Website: apple
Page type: customer-info-address
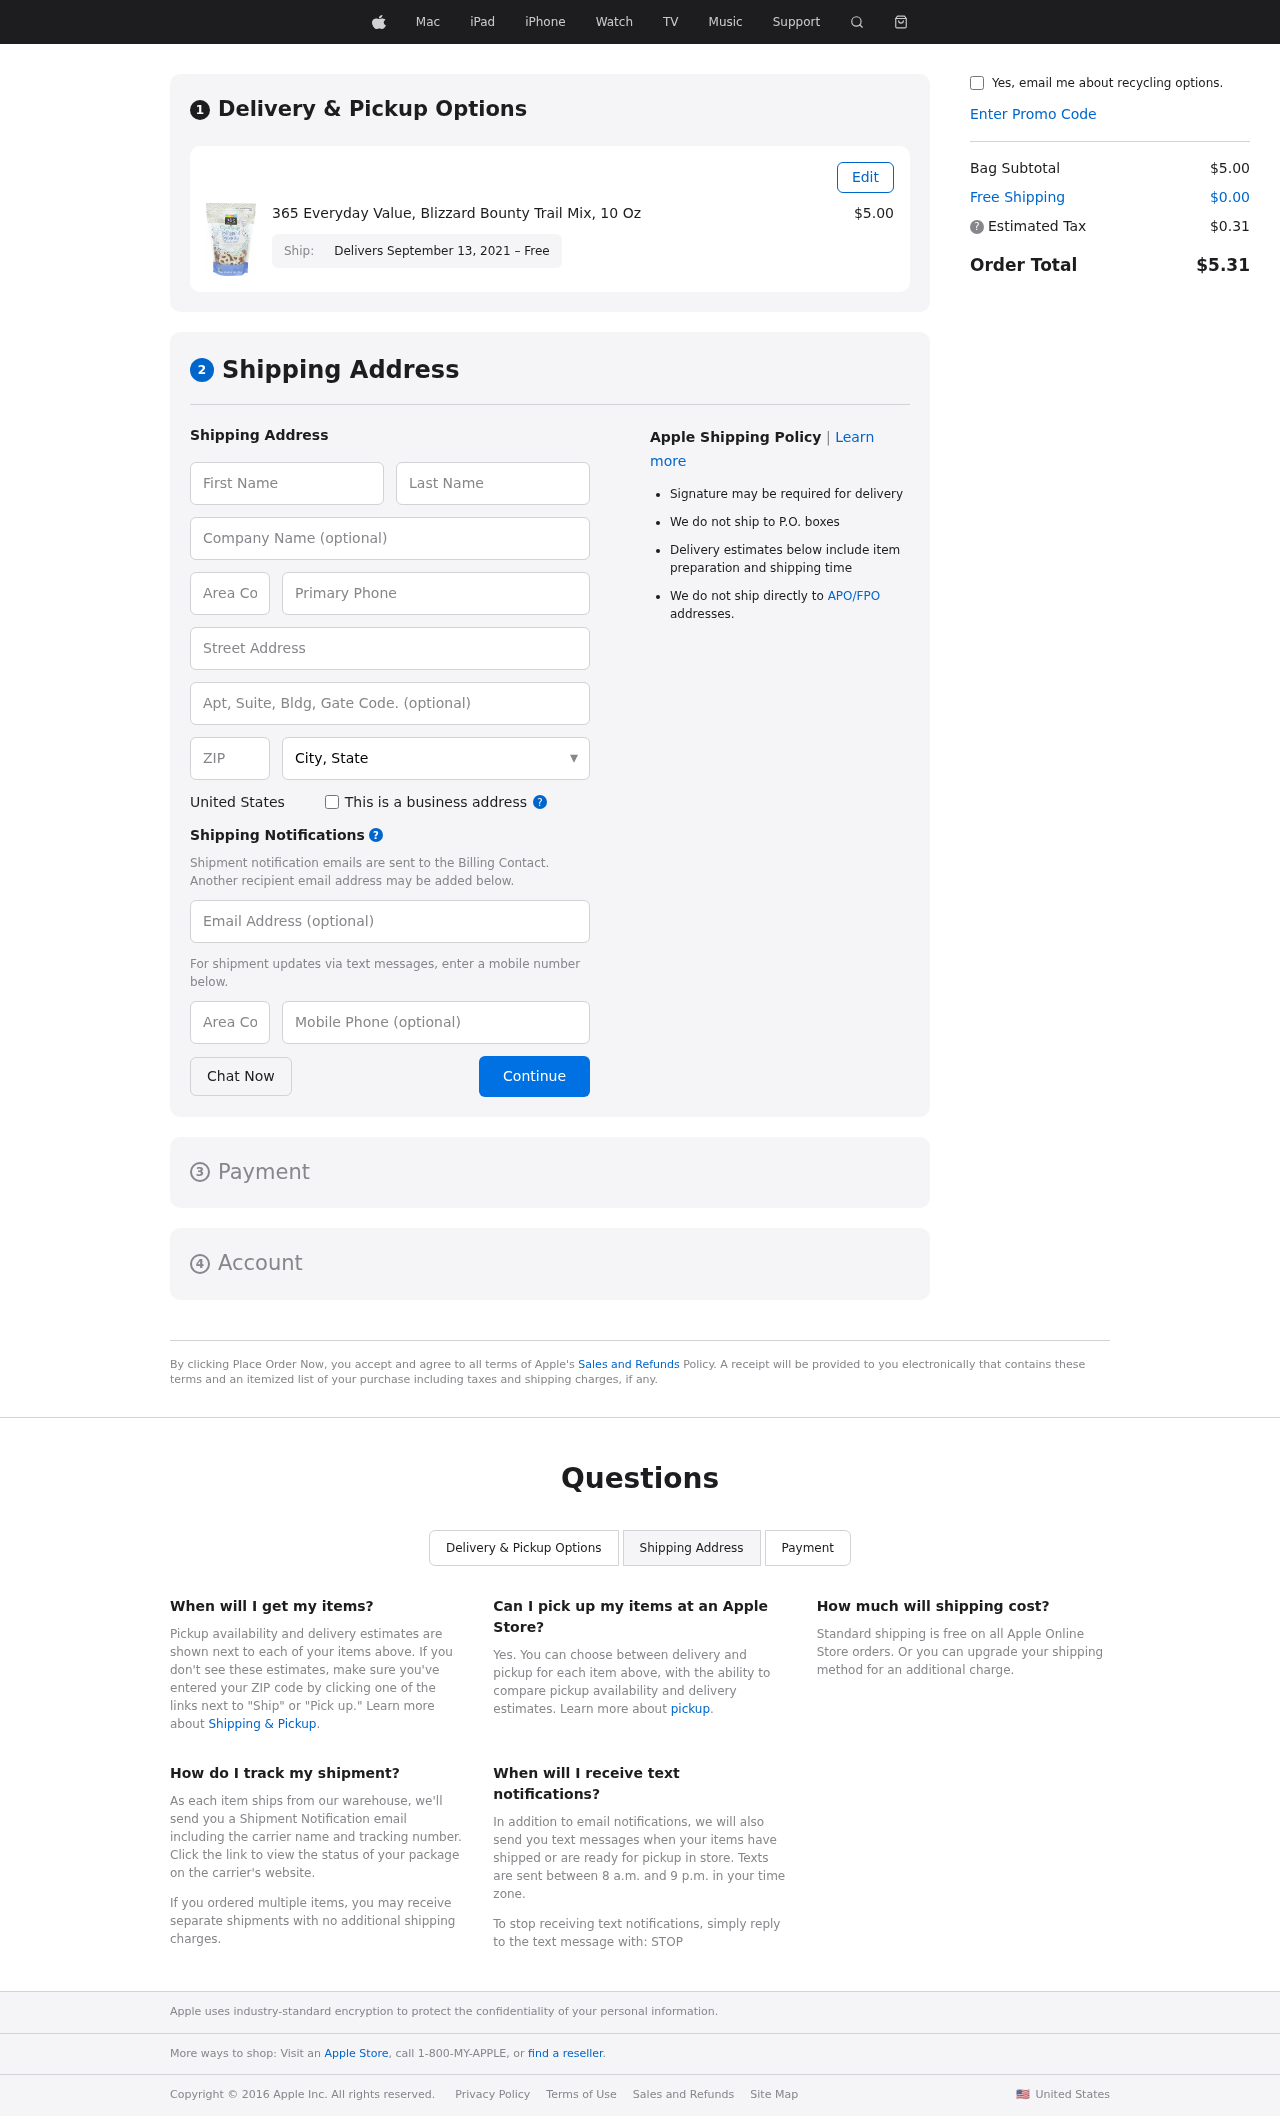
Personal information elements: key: PII_CITY_STATE
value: Port Kevin, AK
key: PII_COMPANY
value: Andersen-West
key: PII_COUNTRY
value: United States
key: PII_EMAIL
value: cheryl.griffith@gmail.com
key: PII_FIRSTNAME
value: Cheryl
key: PII_LASTNAME
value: Griffith
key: PII_PHONE
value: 8725529913
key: PII_PHONE_AREA
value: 872
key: PII_POSTCODE
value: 05096
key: PII_STREET
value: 558 Manuel Loaf
Product elements: key: PRODUCT1_NAME
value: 365 Everyday Value, Blizzard Bounty Trail Mix, 10 Oz
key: PRODUCT1_PRICE
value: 5
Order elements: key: ORDER_DELIVERY_DATE
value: Delivers September 13, 2021 – Free
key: ORDER_SUBTOTAL
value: $5.00
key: ORDER_SHIPPING_COST
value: $0.00
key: ORDER_TAX
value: $0.31
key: ORDER_TOTAL
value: $5.31